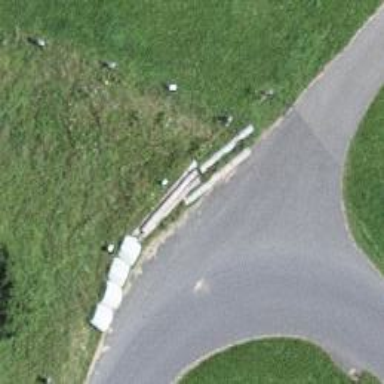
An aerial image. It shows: Guidepost providing information.